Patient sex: F
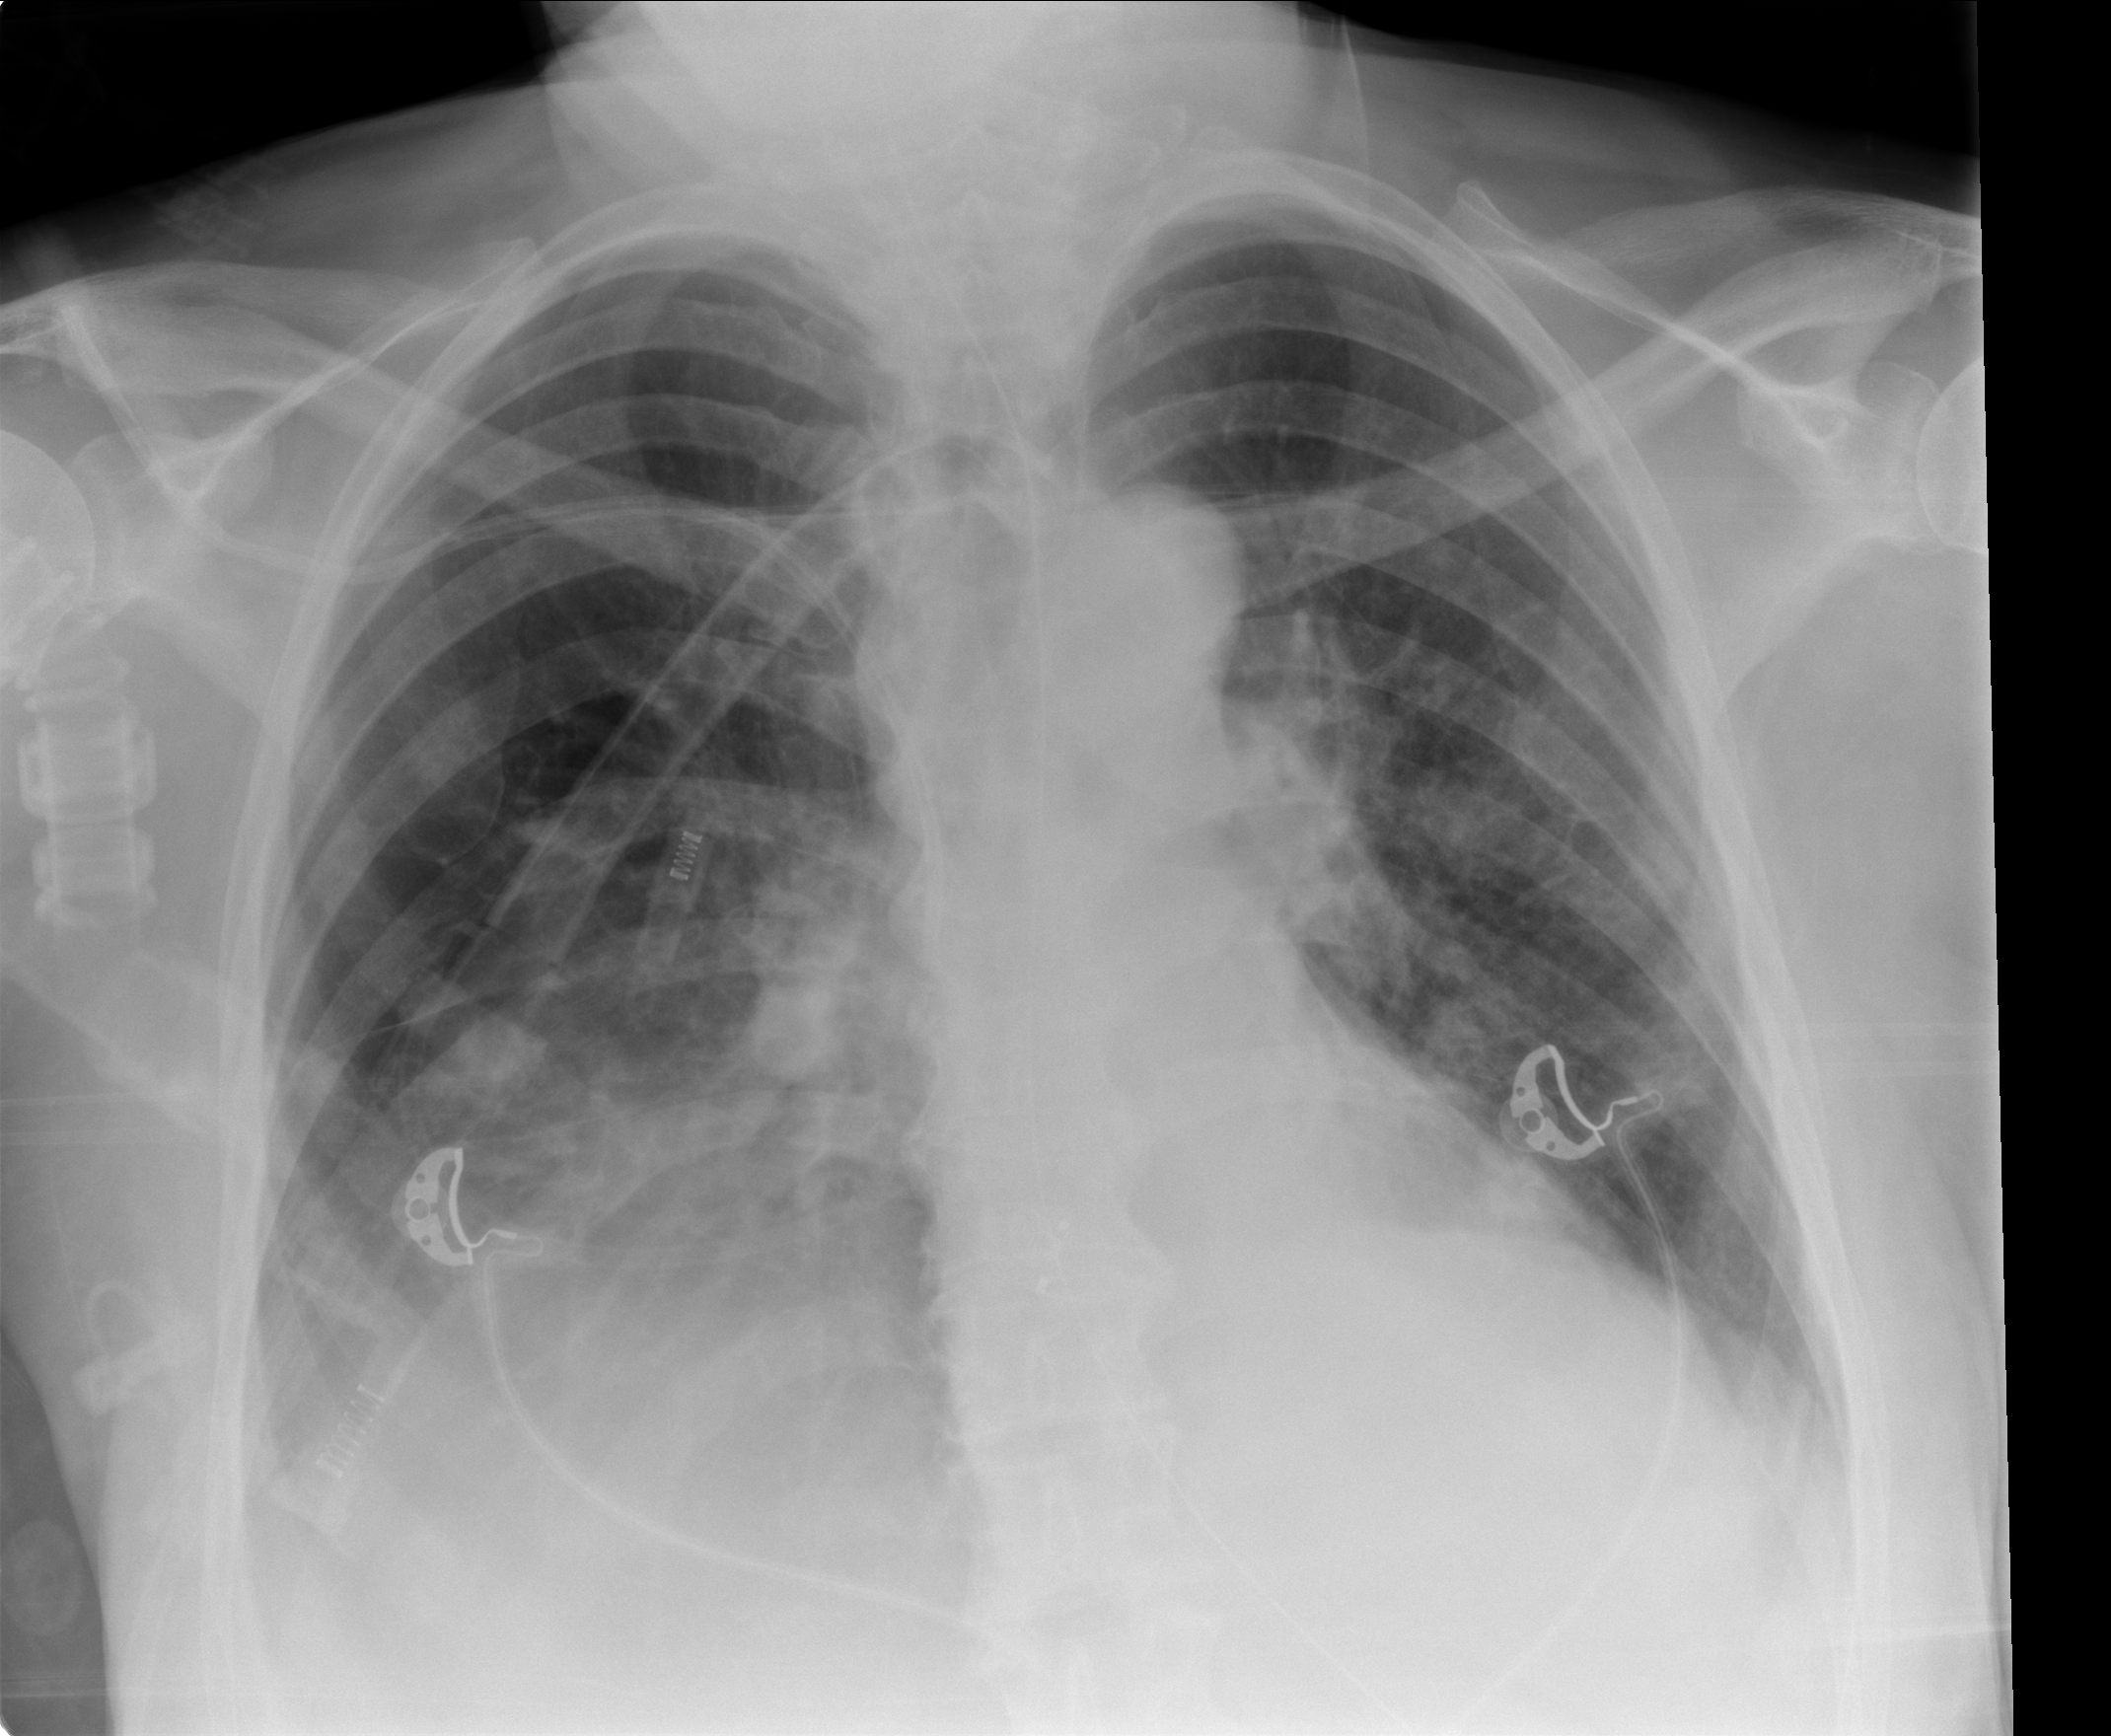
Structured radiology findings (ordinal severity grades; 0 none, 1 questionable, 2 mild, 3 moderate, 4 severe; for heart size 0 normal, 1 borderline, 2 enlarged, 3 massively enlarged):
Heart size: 1
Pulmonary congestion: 0
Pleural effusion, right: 3
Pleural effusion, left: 2
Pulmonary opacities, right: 0
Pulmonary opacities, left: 2
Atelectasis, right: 3
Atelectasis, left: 2